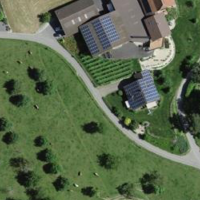
EUNIS habitat code: 55
Species observed at this site:
Chelidonium majus